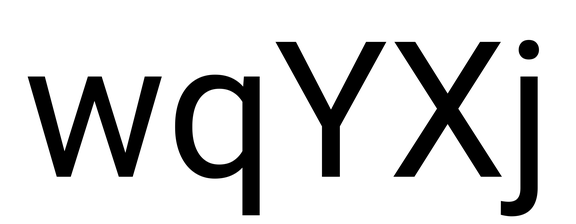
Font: Roboto_Regular